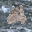
Label: 4